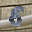
Label: 6